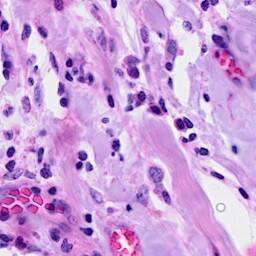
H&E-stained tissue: Breast